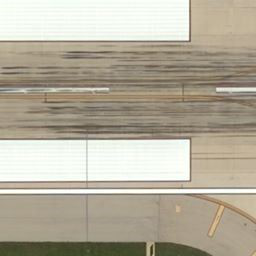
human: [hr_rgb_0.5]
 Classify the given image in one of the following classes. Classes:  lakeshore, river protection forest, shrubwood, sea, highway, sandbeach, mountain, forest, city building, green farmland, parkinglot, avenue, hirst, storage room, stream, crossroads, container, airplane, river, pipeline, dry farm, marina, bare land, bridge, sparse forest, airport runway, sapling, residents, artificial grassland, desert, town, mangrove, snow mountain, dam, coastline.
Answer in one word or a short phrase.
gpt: airport runway